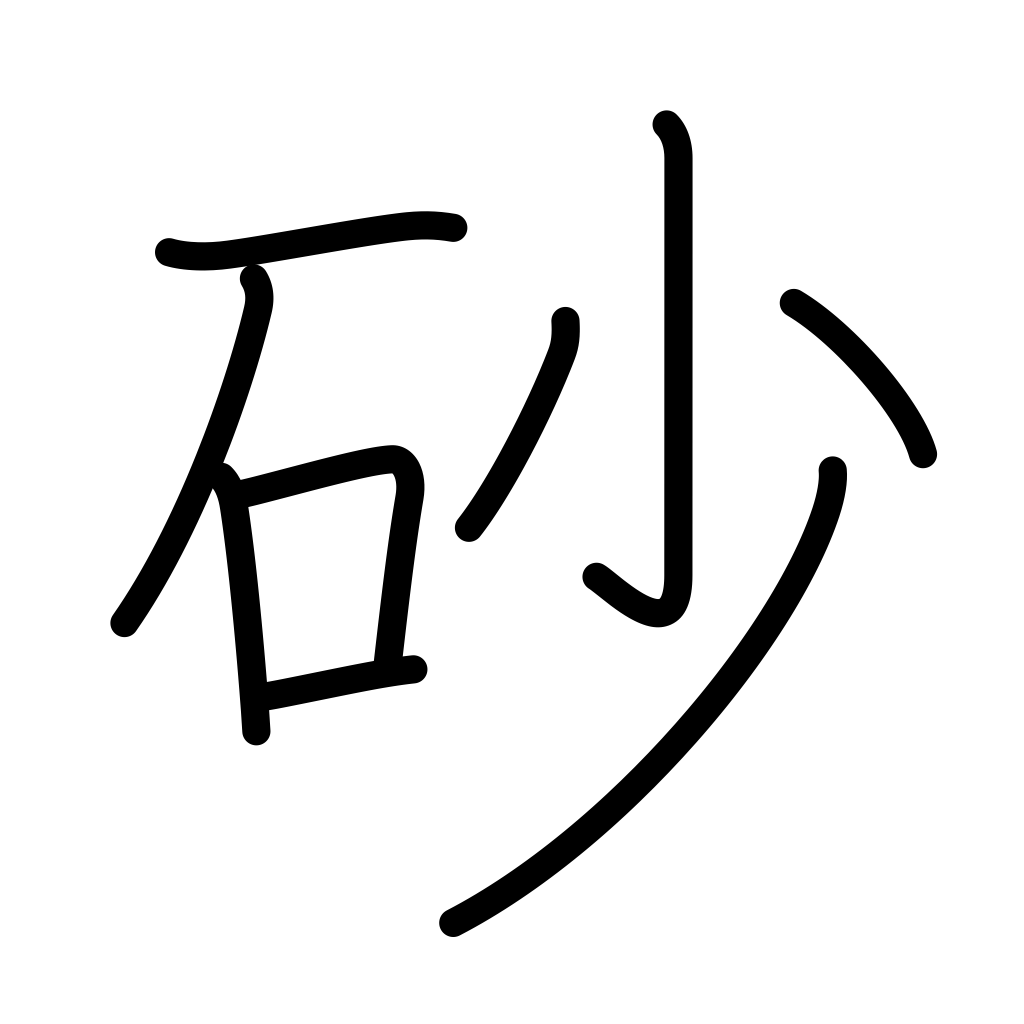
Meaning: sand